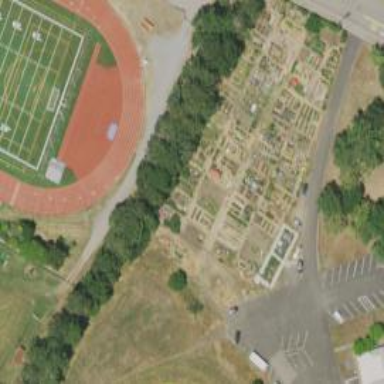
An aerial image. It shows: Community garden providing leisure land.